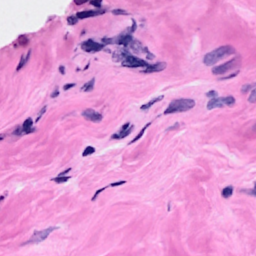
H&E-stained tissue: Breast